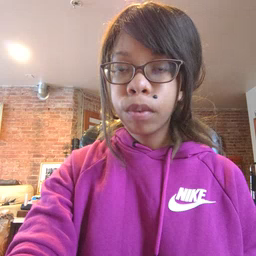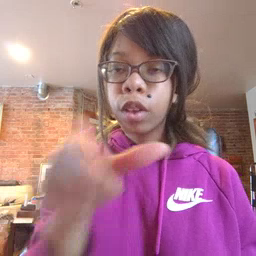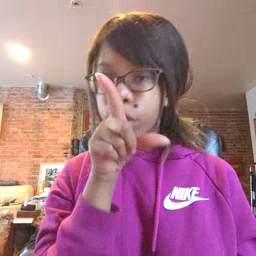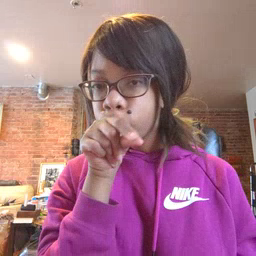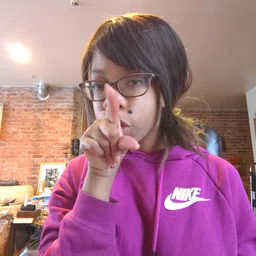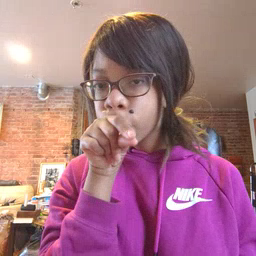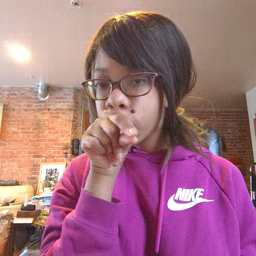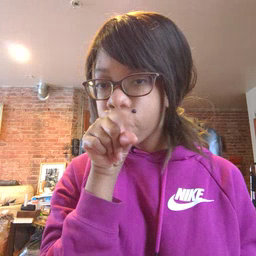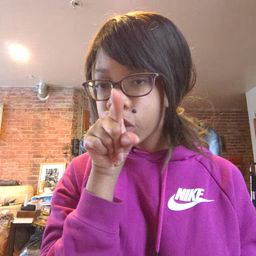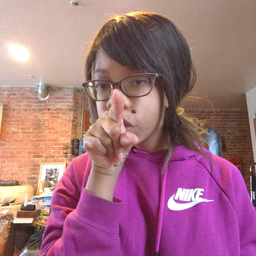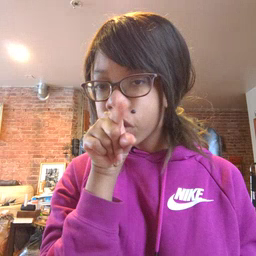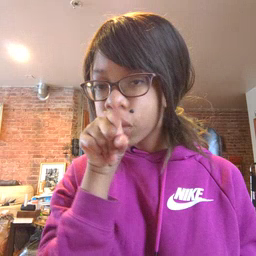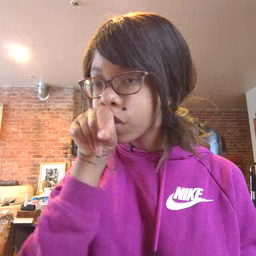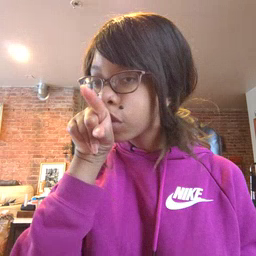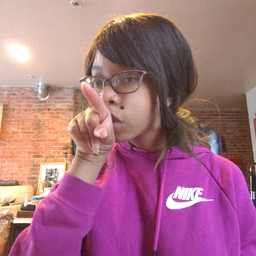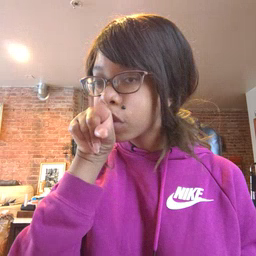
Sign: bird